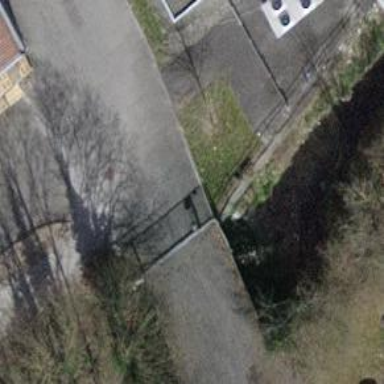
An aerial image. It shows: Gate.